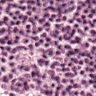
Metastatic tissue present: no